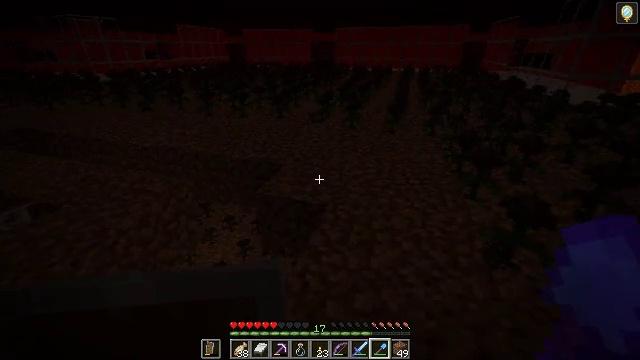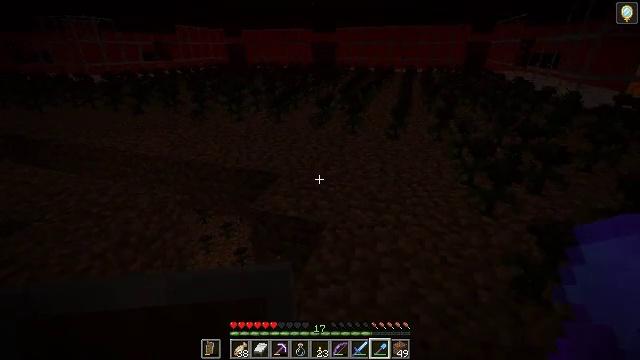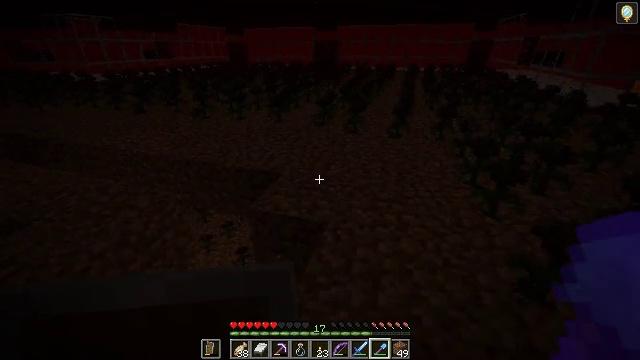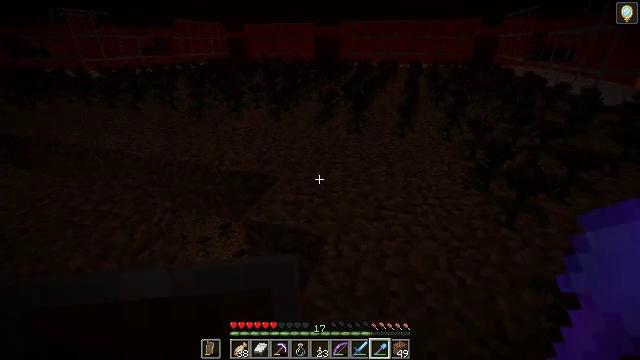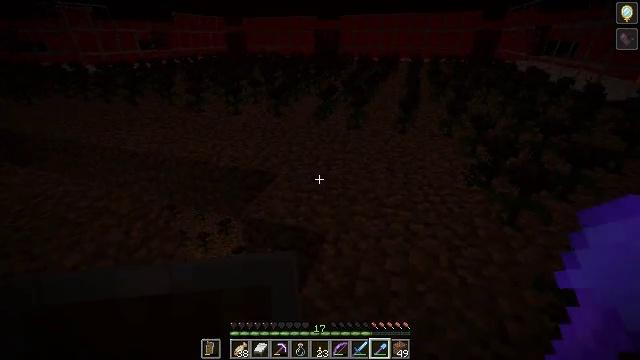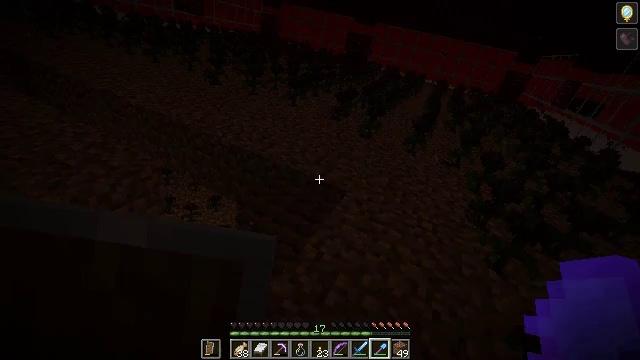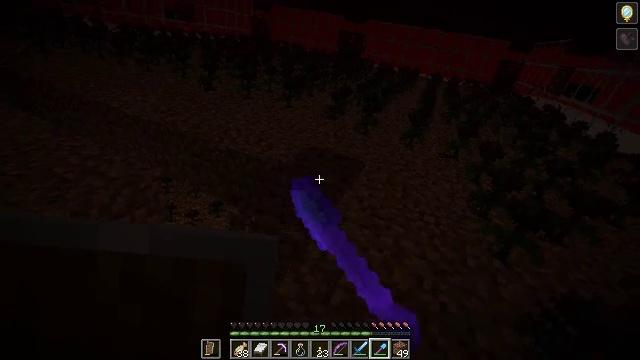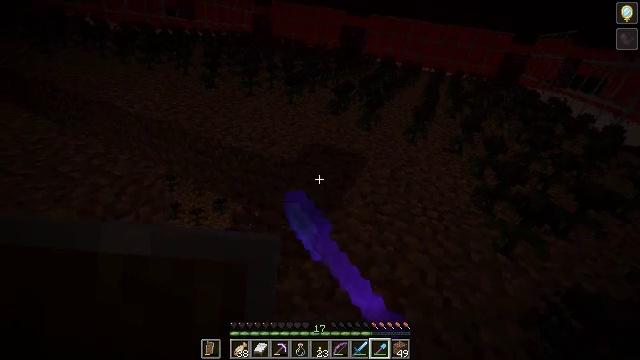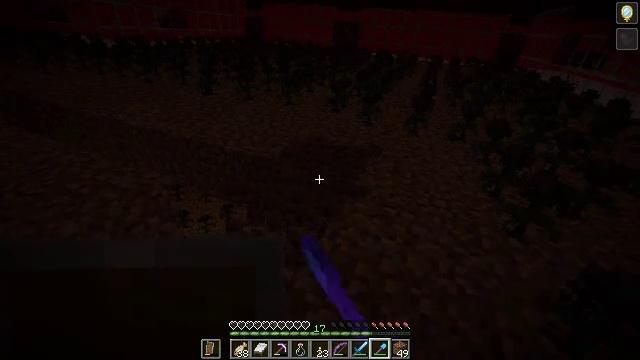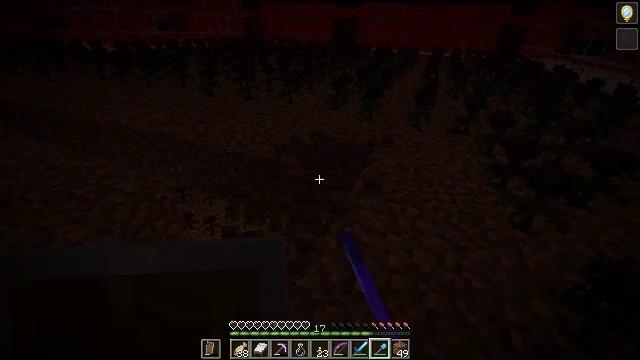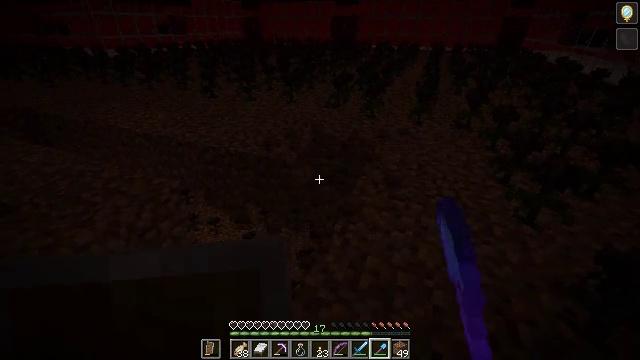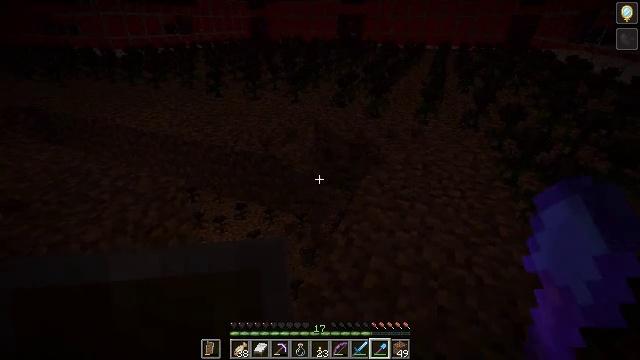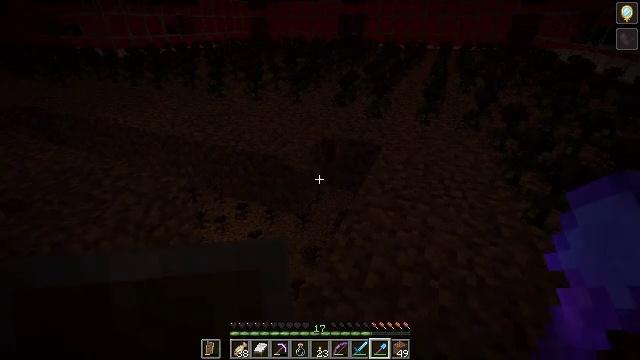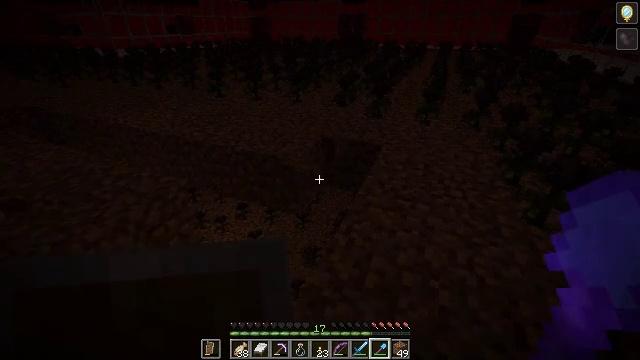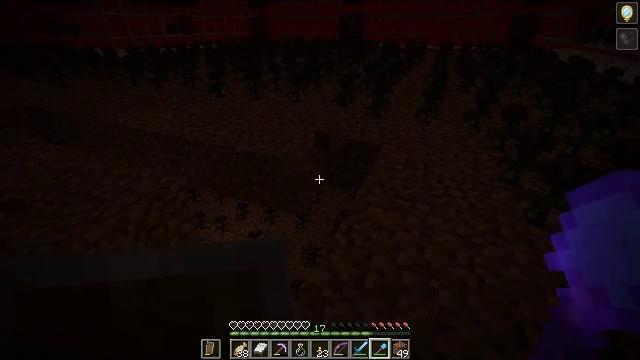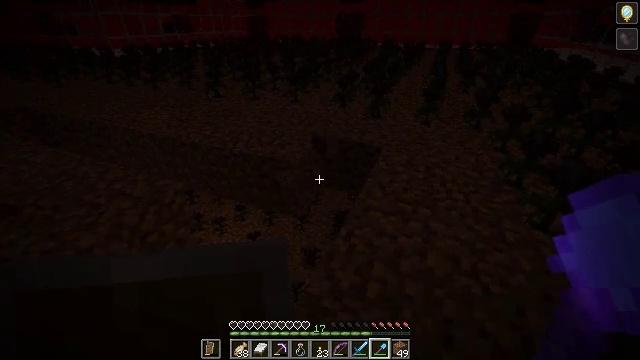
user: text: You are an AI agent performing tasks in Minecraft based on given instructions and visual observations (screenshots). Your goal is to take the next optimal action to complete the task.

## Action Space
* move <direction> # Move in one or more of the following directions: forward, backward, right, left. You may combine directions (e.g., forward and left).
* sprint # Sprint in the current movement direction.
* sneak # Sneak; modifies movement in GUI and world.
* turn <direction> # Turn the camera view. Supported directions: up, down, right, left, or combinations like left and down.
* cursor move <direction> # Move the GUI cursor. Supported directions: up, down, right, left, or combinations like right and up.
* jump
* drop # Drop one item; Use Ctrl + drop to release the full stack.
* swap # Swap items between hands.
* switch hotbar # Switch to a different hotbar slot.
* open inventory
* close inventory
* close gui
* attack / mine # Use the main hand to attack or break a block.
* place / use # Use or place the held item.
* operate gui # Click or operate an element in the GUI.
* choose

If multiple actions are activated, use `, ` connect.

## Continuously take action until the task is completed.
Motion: motion action
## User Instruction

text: Attack the ground to gather dirt.
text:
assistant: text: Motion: move forward
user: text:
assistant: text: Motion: move forward
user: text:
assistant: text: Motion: no_op
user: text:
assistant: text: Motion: turn down
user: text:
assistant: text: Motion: attack / mine
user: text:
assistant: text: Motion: attack / mine
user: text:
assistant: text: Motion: attack / mine
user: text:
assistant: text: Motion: turn left, attack / mine
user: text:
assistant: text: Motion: no_op
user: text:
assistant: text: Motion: no_op
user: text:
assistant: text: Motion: turn left
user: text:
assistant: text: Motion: no_op
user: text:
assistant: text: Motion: no_op
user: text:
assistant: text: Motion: no_op
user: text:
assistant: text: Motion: move forward
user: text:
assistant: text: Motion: move forward, turn right
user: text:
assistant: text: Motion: move forward, turn right and up
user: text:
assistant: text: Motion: move forward, turn right and up
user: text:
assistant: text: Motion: move forward and move right, turn right
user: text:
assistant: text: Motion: move forward and move right, turn right
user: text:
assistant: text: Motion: move forward and move right
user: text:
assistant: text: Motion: move forward and move right
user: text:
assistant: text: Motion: move forward
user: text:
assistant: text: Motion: move forward
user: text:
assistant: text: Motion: move forward
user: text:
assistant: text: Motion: move forward
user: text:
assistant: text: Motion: move forward
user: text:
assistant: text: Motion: move forward, turn left
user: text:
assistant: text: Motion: move forward, turn left
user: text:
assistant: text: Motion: move forward, turn left